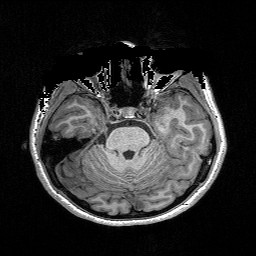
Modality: T1w
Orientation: coronal